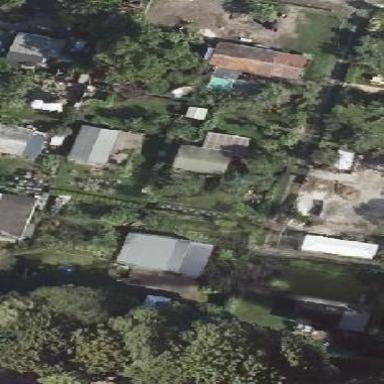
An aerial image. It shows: Plot within allotments.